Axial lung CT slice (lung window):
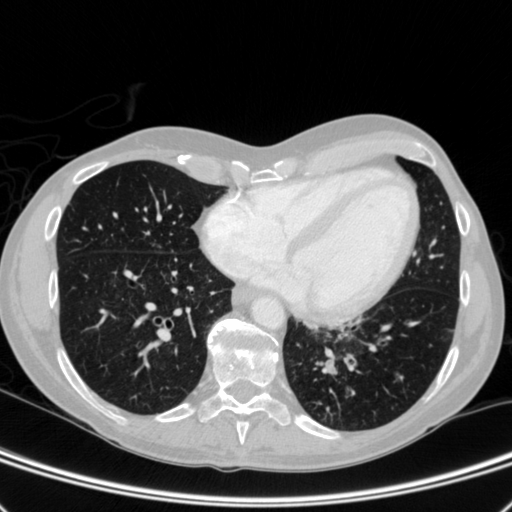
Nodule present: no